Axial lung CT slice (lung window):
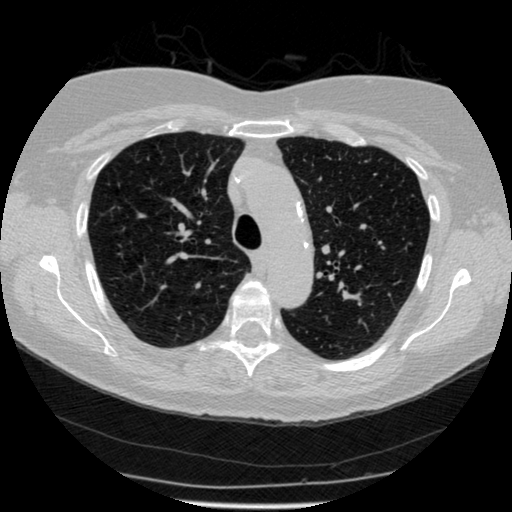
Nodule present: no